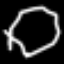
Label: octagon